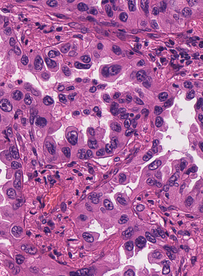
Tumor epithelial tissue: yes
Tumor-associated stroma tissue: yes
Normal tissue: no